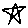
Label: star